Field crop: maize
Growth stage: 2
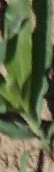
Species: maize